Question: I did something silly I think.
I changed my cell style to 'code' and starting changing indentation and moving code around the way I like to, (since it is easier to do that in 'code' cell style, as the notebook interface does not get in the way). But after trying it for a while, I find other issues with this with this style.
Now I changed the style back to 'input'. But now all the code has all these extra spaces in them, and code does not look good any more as it was in the original 'input' style.
I made too many edits and manual formatting to the code.
Is there a way to tell Mathematica to 'auto-format' the code back to the default input style? i.e. remove all the extra space where needed, realign things the way they were, etc...
If I have to do this by hand, will take me forever. I could not find such as option. I tried many options there on the menues, and nothing helps.
ps. in Matlab, this is trivial to do, just select all code, then select 'smart-ident' from a menu, and it will do that.
ps. I tried emacs Mathematica mode, and they have no prety-print either.
I tried these: Select cell, then Cell->Convert To, and selected 'InputForm' and also selected 'input Form Display'.
This seems to have removed all the extra white spaces. Which is good. Now I only need to go and just hit returns in all the right places to get it back to the original form.
At least this is much better than having to delete spaces by hand. So, disaster seems to be contained for now.
screen shot after converting 'code' style back to 'standard form'. very hard to read.

thanks,
To make sure what the question is, given some Mathematica code, which is 'mangled' up, and formatted by hand with manual space inserting and manual inserting of returns all over, and now if I just put it in a notebook with default style, I want it to smart-indent back to the default setting, and have all the line-wrapping, etc... as if it was originally written in the default style. i.e. pretty-print to what it would be if it was written using the 'input' code style.
here is a small function as an example that I formatted by hand. It will look not well formatted even more when I paste it here. If you copy this code to your notebook, default style, then how to auto-format it back to the default settings without doing it by hand?
'''
If[Abs@omega <= $MachineEpsilon,
(
data = {{0, 0}};
p = ListPlot[data, Sequence@plotOptions]
),
(
driverPeriod = 2. Pi/Abs@omega;
valuesOfDriverAmplitude =
Range[aStart, aStart + aLen, aLen/aIntervals];
timeValues =
Range[initialDriverPeriod*driverPeriod,
finalDriverPeriod*driverPeriod, driverPeriod ];
data =
Table[0, {Length[valuesOfDriverAmplitude]}, {Length[timeValues ]}];
total = Length[timeValues]*Length[valuesOfDriverAmplitude];
bifurcationProgress = 0.;
count = 0.;
Do[
(
{x1, x2, x3} =
solve[q, valuesOfDriverAmplitude [[i]], omega, phase,
initialDriverPeriod*driverPeriod,
(finalDriverPeriod)*driverPeriod, x10,
x20, isDamped, 4, 4];
currentTorqueAmplitude = valuesOfDriverAmplitude[[i]];
Do[
(
data[[i, j]] = {currentTorqueAmplitude, x2[timeValues[[j]] ]};
count += 1;
bifurcationProgress = count/total;
),
{j, 1, Length[timeValues]}
]
),
{i, 1, Length[valuesOfDriverAmplitude]}
];
p = ListPlot[Flatten[data, 1], Sequence@plotOptions]
)
];
'''
6 PM
1) Saved the notebook as m file (mathematica package) called aclFix.m
2) then I did the following
'''
str=Import["aclFix.m")
'''
also tried
'''
str=Get["aclFix.m"];
'''
but in both cases, all what I get is the actual Manipulate on the screen showing up. And the command shown below (StringReplace etc....) does not work on it as it is not a string. I get lots of errors, such as
'''
StringReplace::strse: String or list of strings expected at position 1 in
StringReplace[Manipulate[<<1>>,
{{aStart,0.9,},0,2,0.01,ImageSize->Tiny,ImagePadding->0,ControlPlacement->1},
{{aLen,0.2,},0.01,2,0.01,ImageSize->Tiny,ImagePadding->0,ControlPlacement->2},
<<45>>,SynchronousUpdating->False,ContinuousAction->False,<<6>>],
{(x_/;x==FromCharacterCode[32])..->,(x_/;x==<<17>>[9])..->}]. >>
'''
may be I misunderstood the solution..
1 AM
I exported the notebook as "m" file, Imported it back as
'''
str = Import["aclFix.m", "Text"];
'''
then
'''
code=StringReplace[str, {(x_ /; x == FromCharacterCode[32]) .. ->
"", (x_ /; x == FromCharacterCode[9]) .. -> ""}]
'''
then
'''
Export["fix.m", code]
'''
But it is still a string. When I import it back, it is still a string. I tried
ToExpression[code] but it did nothing. How do convert it to actual code? This is an example looking at the .m using text editor. I used the above code to test it on. May be we are getting close here?
Will look more at it.
'''
(* Created by Wolfram Mathematica 8.0 for Students - Personal Use Only : www.wolfram.com *)
"If[Abs@omega<=$MachineEpsilon,
(
data={{0,0}};
p=ListPlot[data,Sequence@p
lotOptions]
),
(
driverPeriod=2.Pi/Abs@omega;
valuesOfDriverAmplitude=
R
ange[aStart,aStart+aLen,aLen/aIntervals];
timeValues=
Range[initialDriverPe
riod*driverPeriod,
finalDriverPeriod*driverPeriod,driverPeriod];
data=
T
able[0,{Length[valuesOfDriverAmplitude]},{Length[timeValues]}];
total=Length
[timeValues]*Length[valuesOfDriverAmplitude];
bifurcationProgress=0.;
count
=0.;
Do[
(
{x1,x2,x3}=
solve[q,valuesOfDriverAmplitude[[i]],omega,phase
,
initialDriverPeriod*driverPeriod,
(finalDriverPeriod)*driverPeriod,x10,
x20,isDamped,4,4];
currentTorqueAmplitude=valuesOfDriverAmplitude[[i]];
Do[
(
data[[i,j]]={currentTorqueAmplitude,x2[timeValues[[j]]]};
count+=1;
bifurcationProgress=count/total;
),
{j,1,Length[timeValues]}
]
),
{i,1,L
ength[valuesOfDriverAmplitude]}
];
p=ListPlot[Flatten[data,1],Sequence@pl
otOptions]
)
];"
'''
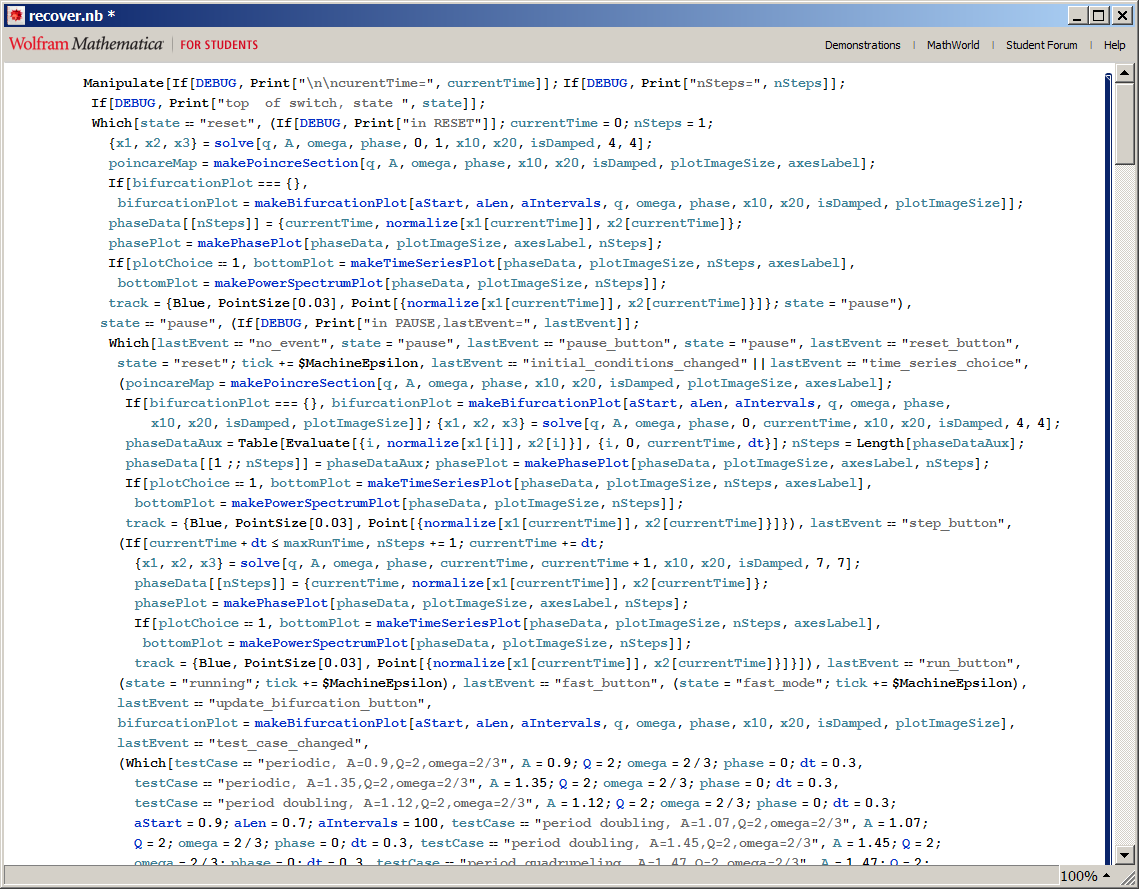
Answer: It would be useful to have a sample of the code (not just visual). In the meantime, maybe this will work:
Save your code in an m-file. Then import it into the variable 'str', then run this
'''
StringReplace[str,
{
(x_ /; x == FromCharacterCode[32]) .. -> "",
(x_ /; x == FromCharacterCode[9]) .. -> ""
}
]
'''
and save the result into another m-file. What this does is to remove all series of one or more spaces or tabs. Thus, if for instance
'''
str =
"f[
g[
u ]]"
'''
(which contains both spaces and tabs) then running the code I gave gives
'''
f[
g[
u]]
'''
and you can save this back into an m-file.
If this doesn't do what you want then maybe if you provide a piece of code that is formatted the wrong way would help.
(or you could try with the interactive regexp-builder in emacs: 'm-x' 're-builder', but if you're not familiar with regexps it's probably not worth it)